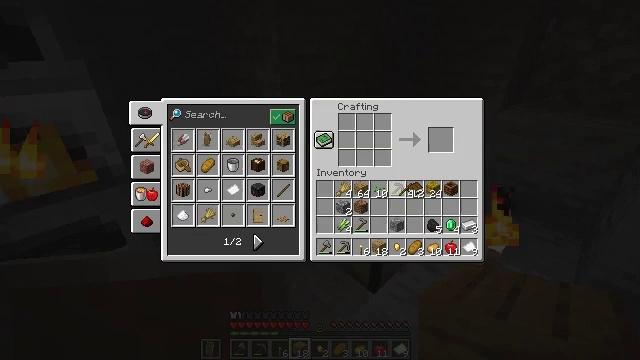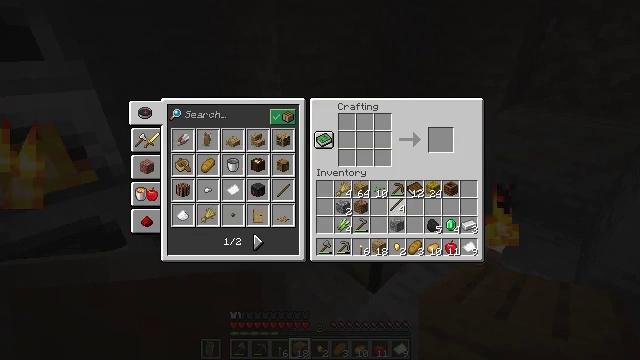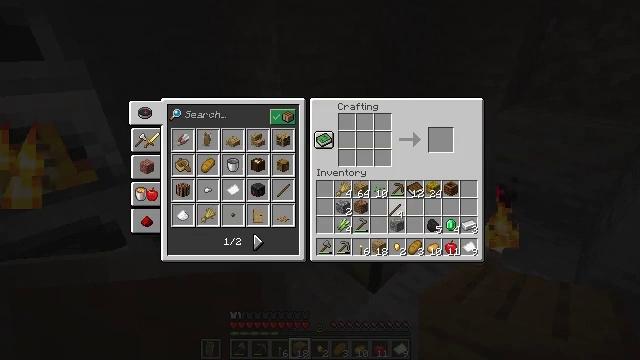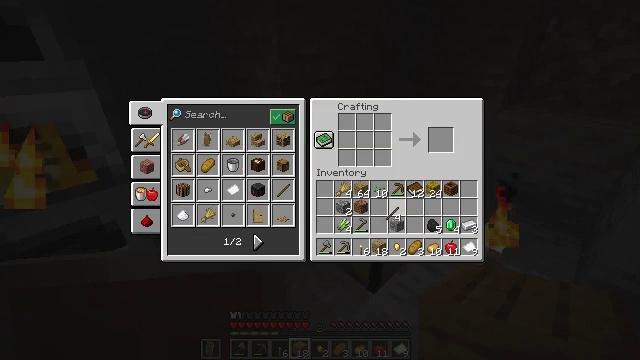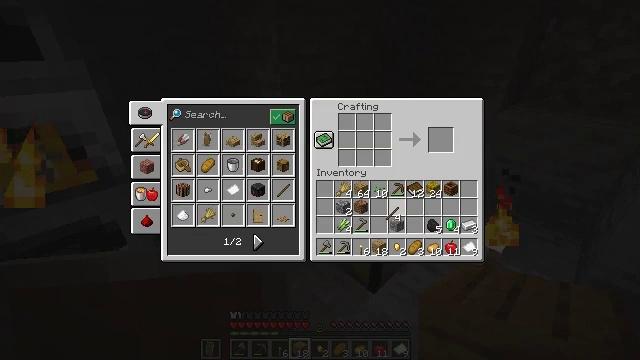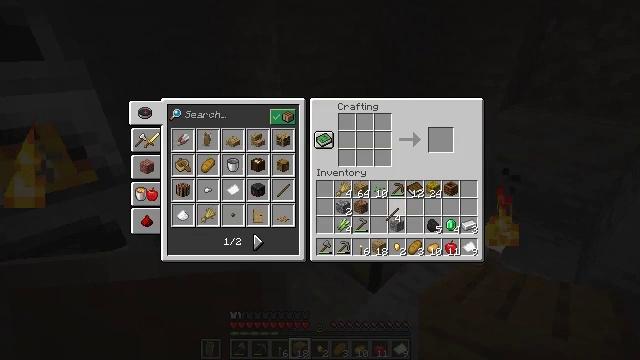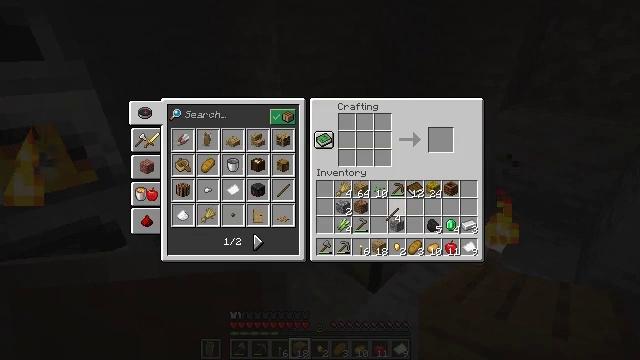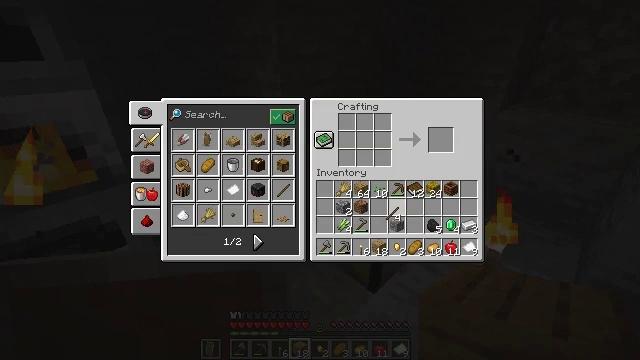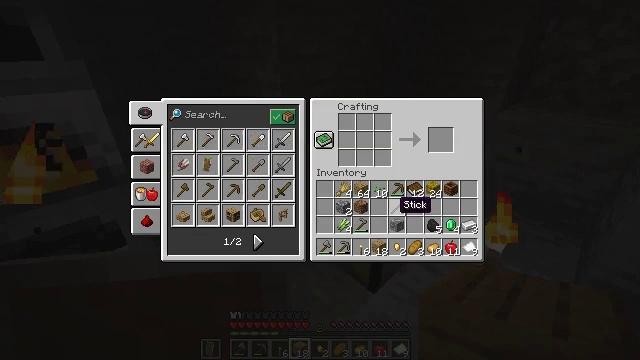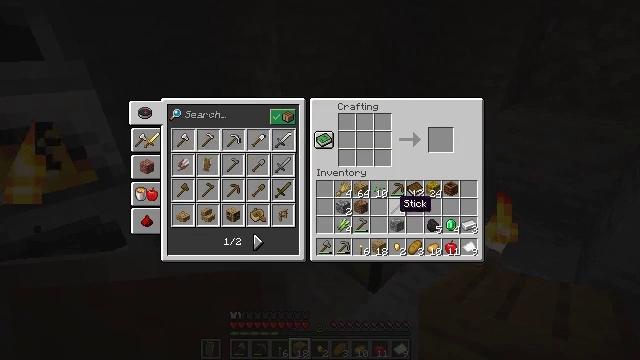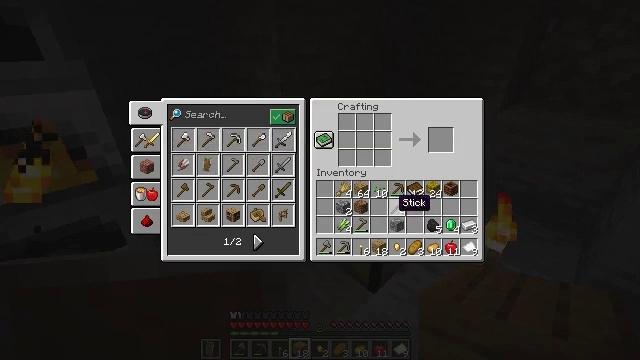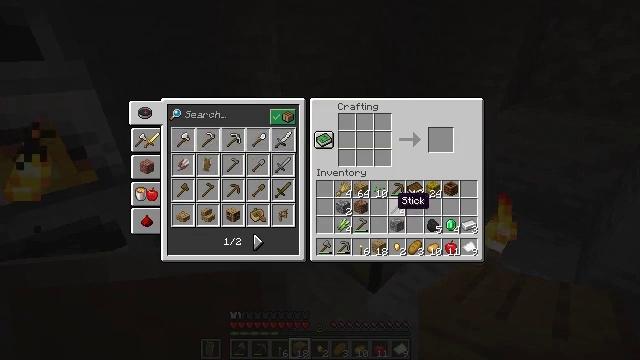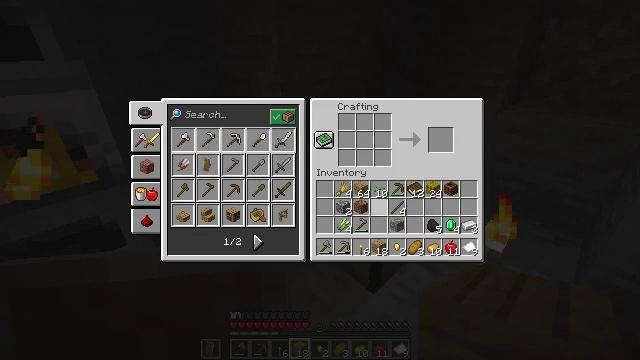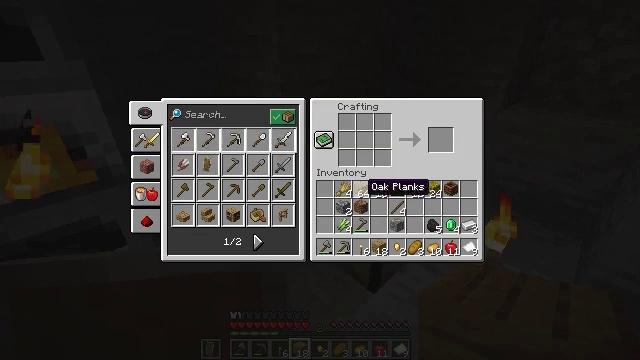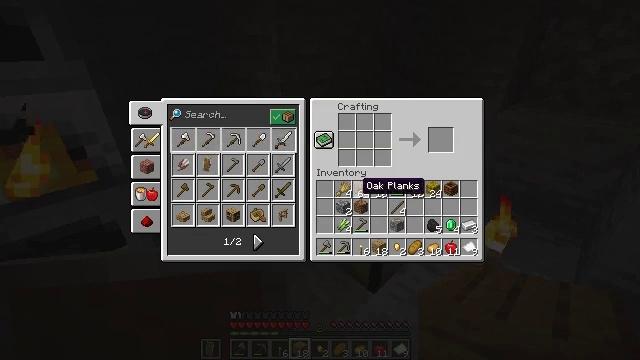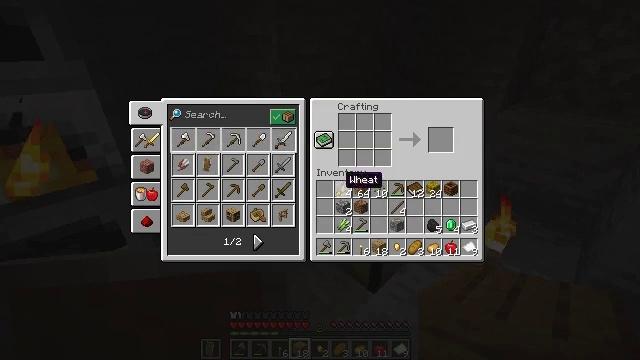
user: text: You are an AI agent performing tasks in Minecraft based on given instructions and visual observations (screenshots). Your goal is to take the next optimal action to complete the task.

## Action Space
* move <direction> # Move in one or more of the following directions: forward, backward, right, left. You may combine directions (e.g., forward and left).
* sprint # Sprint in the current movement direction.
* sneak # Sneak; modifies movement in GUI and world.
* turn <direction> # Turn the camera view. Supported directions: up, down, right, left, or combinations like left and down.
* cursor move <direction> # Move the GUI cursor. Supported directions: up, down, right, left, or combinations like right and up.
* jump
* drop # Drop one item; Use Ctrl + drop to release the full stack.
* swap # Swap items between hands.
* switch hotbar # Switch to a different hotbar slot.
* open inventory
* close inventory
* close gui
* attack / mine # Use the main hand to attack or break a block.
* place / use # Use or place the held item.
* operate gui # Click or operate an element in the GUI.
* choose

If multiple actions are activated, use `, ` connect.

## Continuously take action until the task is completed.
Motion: motion action
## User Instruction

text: Make an iron axe on a crafting table.
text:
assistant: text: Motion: cursor move left and down, open gui
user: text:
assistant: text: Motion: no_op
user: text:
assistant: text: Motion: no_op
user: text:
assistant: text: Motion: no_op
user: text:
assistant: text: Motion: operate gui
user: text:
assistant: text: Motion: operate gui
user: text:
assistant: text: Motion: operate gui
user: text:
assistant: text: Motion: no_op
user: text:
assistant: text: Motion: no_op
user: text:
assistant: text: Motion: no_op
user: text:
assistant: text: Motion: no_op
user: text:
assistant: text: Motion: cursor move left and up
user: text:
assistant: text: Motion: cursor move left
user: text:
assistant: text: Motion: no_op
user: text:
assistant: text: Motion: cursor move left
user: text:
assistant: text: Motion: cursor move left
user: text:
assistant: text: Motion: no_op
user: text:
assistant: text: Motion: no_op
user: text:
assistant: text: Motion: cursor move left
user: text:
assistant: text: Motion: cursor move left and up
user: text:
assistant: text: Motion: cursor move left and up
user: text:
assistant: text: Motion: cursor move left
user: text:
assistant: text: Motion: cursor move left
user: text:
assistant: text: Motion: no_op
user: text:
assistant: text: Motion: no_op
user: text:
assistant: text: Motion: no_op
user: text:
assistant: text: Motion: no_op
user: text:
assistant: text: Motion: cursor move left
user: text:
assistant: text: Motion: operate gui
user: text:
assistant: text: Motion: operate gui